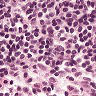
Metastatic tissue present: no